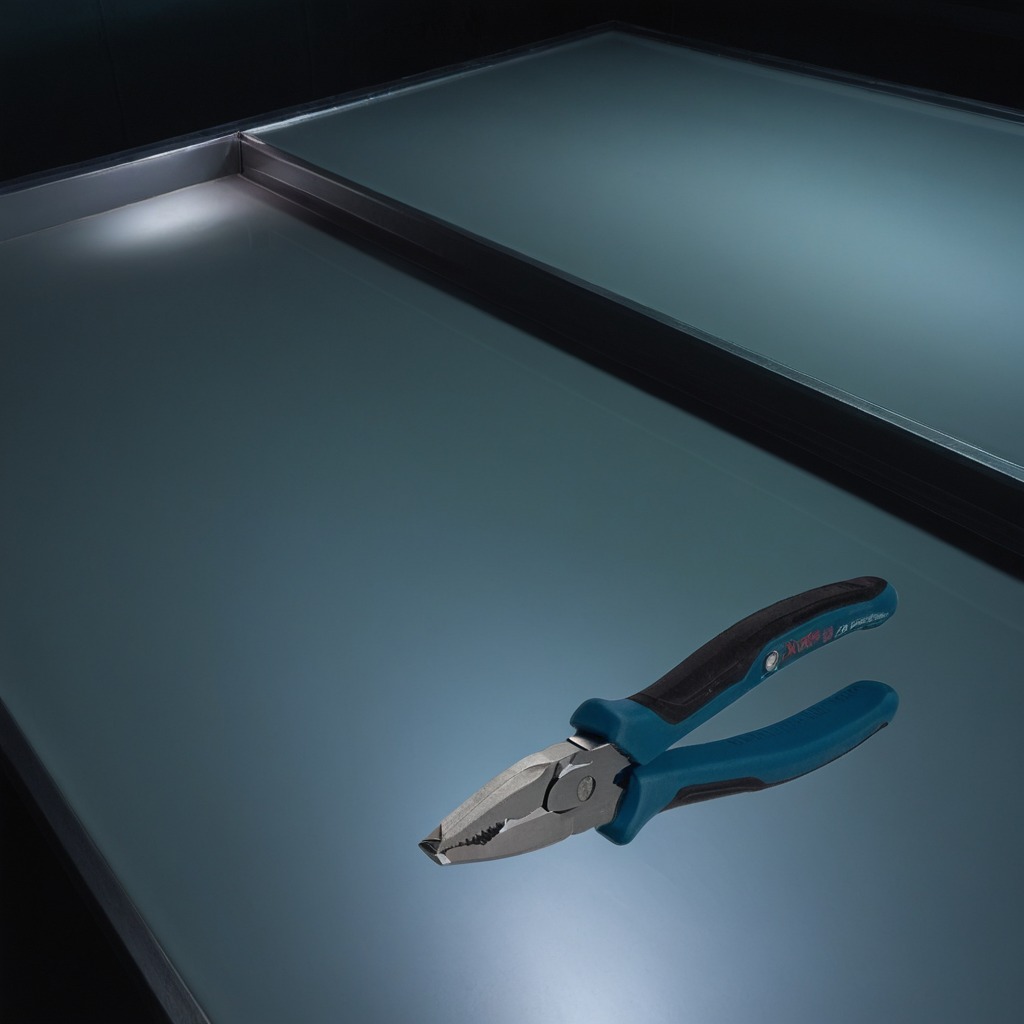
A plier is lying on the table in the railway signal maintenance room.